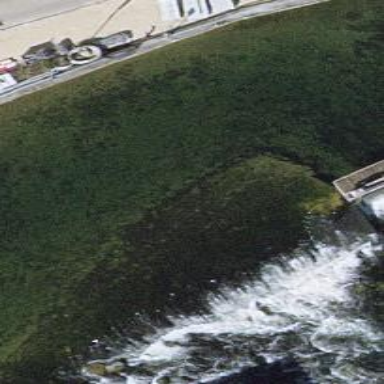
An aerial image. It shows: Weir along the waterway.